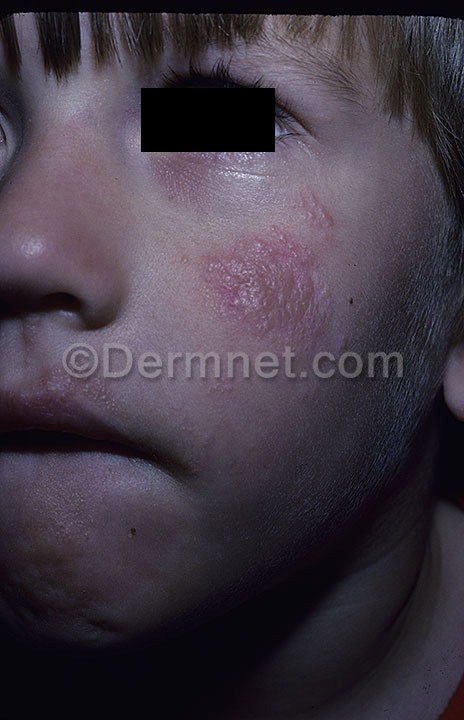
Disease: Actinic Keratosis Basal Cell Carcinoma and other Malignant Lesions